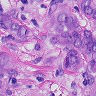
Metastatic tissue present: yes